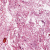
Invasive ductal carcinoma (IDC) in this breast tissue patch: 0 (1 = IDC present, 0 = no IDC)